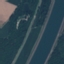
Land use / land cover: River